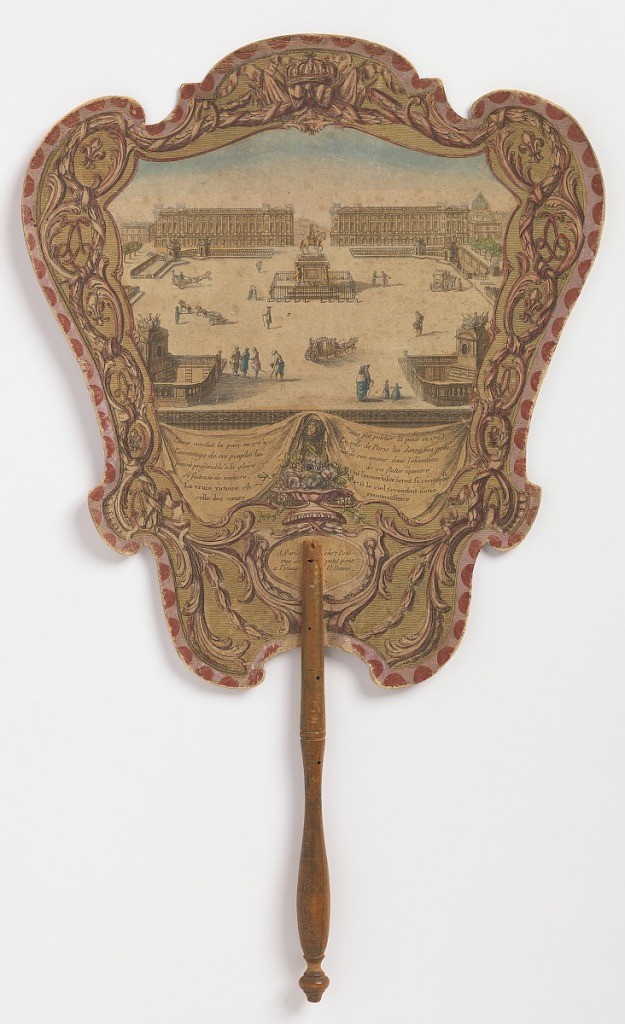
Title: Handscreen
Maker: Louis XV, King of France, 1715–1774
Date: late 18th century
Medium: Engraved, hand-colored and painted paper leaf, turned wood handle
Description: Obverse: palace gardens with carriages, pedestrians, and large equestrian statue in center, surrounded by scrolling border. Reverse: tributes to Louis XV, surrounded by hand-painted motifs.